Question: We are facing a random issue with ActiveMQ and its consumers. We observe that, few consumers are not receiving messages, even though they are connected to ActiveMQ queue. But it works fine after the consumer restart.
We have a queue named testQueue at ActiveMQ side. A consumer is trying to de-queue the messages from this queue. We are using Spring's DefaultMessageListenerContainer for this purpose. Message is being delivered to the consumer node from ActiveMQ Broker. From the tcpdump as well, it was obvious that, message is reaching the consumer node, But the actual consumer code is not able to see the message. In other words, the message seems to be stuck either in ActiveMQ consumer code or in Spring's DefaultMessageListenerContainer.
See refer to the below fig. for more clarity on the issue. Message is reaching Consumer node, but it is not reaching the "Actual Consumer Class", which means that the message got stuck either in AMQ consumer code or Spring DMLC.

Below are the details captured from ActiveMQ admin.
Queue-Name /Pending-Message-Count /Consumer-Count /Messages-Enqueued /Messages-Dequeued
testQueue /9 /1 /9 /0
Below are the more details.
Connection-ID /SessionId /Selector /Enqueues /Dequeues /Dispatched /Dispatched-Queue /Prefetch
ID:bearsvir52-45176-1375519181268-3:5 /1 / /9 /0 /9 /9 /250
From the second table it is obvious that, messages are being delivered to the consumer, but the consumer is not acknowledging the message. Hence the messages are stuck in Dispatched-Queue at broker side.
Few points for to your notice:
1)There is no time difference b/w Broker node and consumer node.
2)Observed the tcpdump at consumer side. We can see MessageDispatch(Openwire) packet being transferred to consumer node, But could not find the MessageAck(Openwire) for the same.
3)Sometimes it is working on a node, and sometimes it is creating problem on the same node.
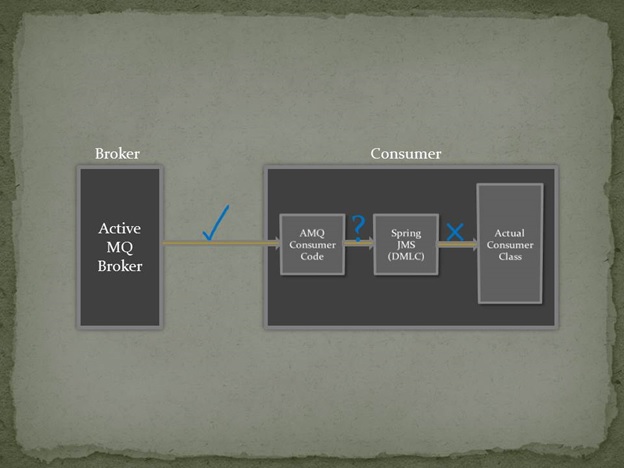
Answer: It took lot of time to figure out the solution. There seems to be some issue with the class, in case of AMQ fail over. The connection object is not getting started at consumer side in such cases.
Following is the fix i have added in ActiveMQConnection.java file and compiled the sources to create
'''
private final Object startMutex = new Object();
'''
added a check in createSession method
'''
public Session createSession(boolean transacted, int acknowledgeMode) throws JMSException {
synchronized (startMutex) {
if(!isStarted()) {
start();
}
}
'''